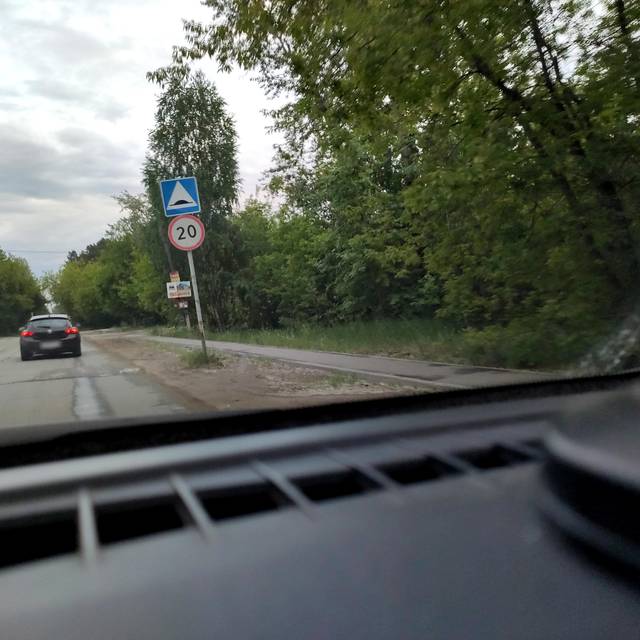
Region: Russia
Coordinates: 58.052, 56.282